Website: apple
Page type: account-selection
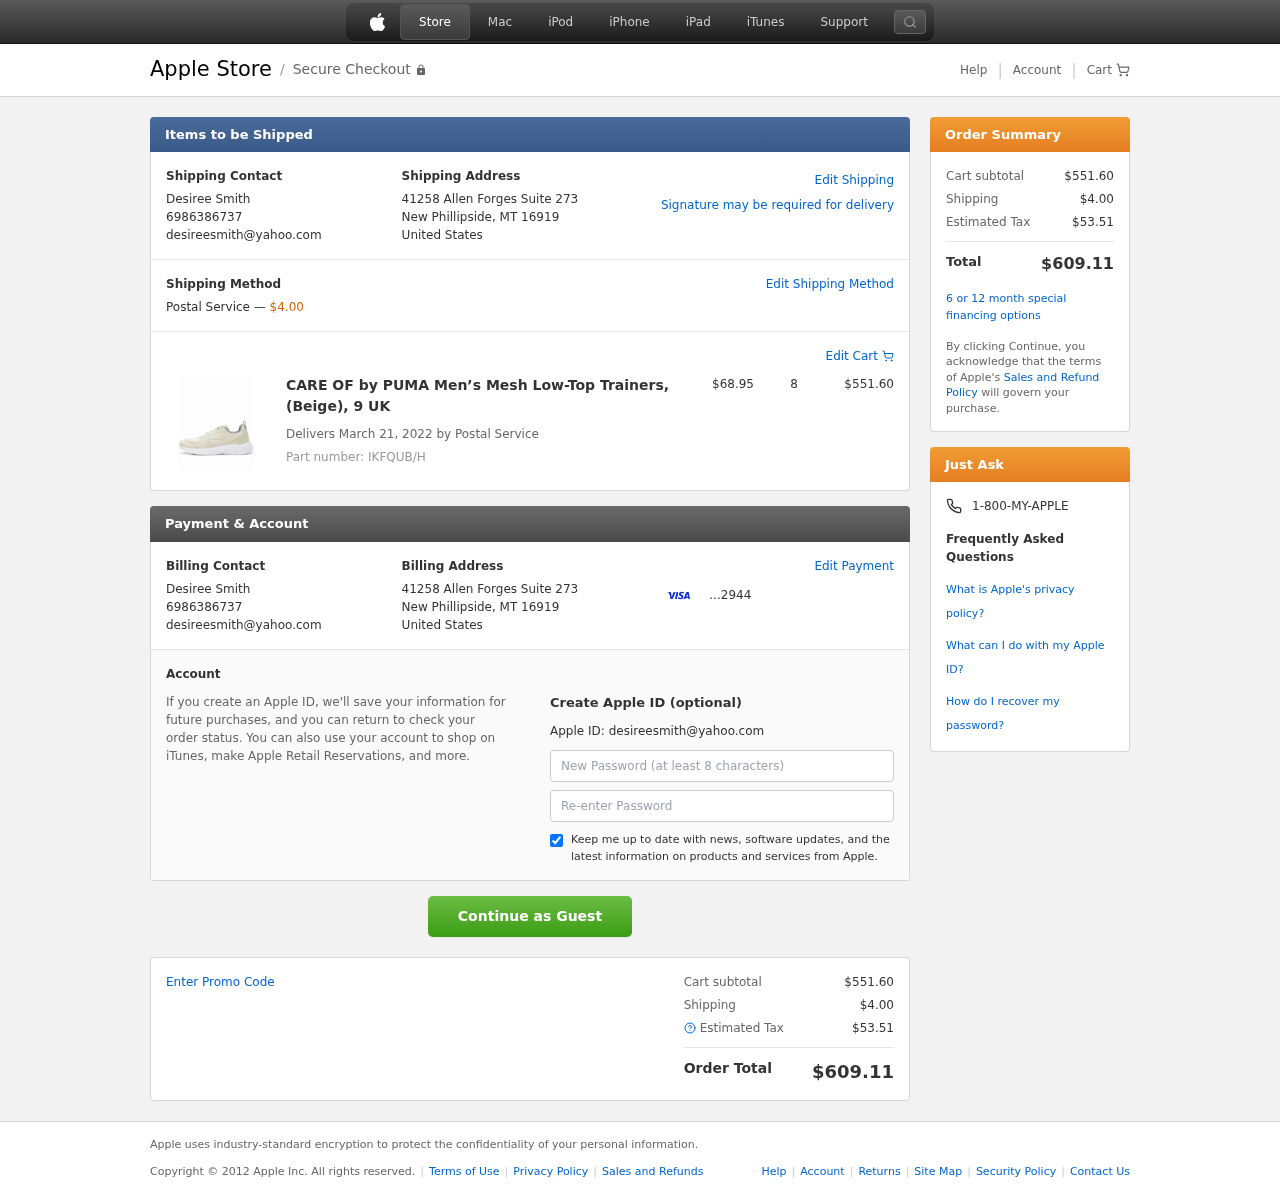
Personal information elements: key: PII_CARD_LAST4
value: ...2944
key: PII_CITY_STATE_ZIP
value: New Phillipside, MT 16919
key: PII_COUNTRY
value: United States
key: PII_EMAIL
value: desireesmith@yahoo.com
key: PII_FULLNAME
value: Desiree Smith
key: PII_PHONE
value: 6986386737
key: PII_STREET
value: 41258 Allen Forges Suite 273
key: PII_FIRSTNAME
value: Desiree
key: PII_LASTNAME
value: Smith
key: PII_FULLNAME2
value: Desiree Smith
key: PII_FULLNAME3
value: Desiree Smith
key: PII_FIRSTNAME2
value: Desiree
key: PII_FIRSTNAME3
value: Desiree
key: PII_LASTNAME2
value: Smith
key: PII_LASTNAME3
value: Smith
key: PII_FIRSTNAME_DERIVED
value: Desiree
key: PII_LASTNAME_DERIVED
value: Smith
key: PII_FULLNAME_DERIVED
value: Desiree Smith
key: PII_NAME_FULL_DERIVED
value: Desiree Smith
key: PII_PHONE_LINE
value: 6737
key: PII_PHONE_SUFFIX
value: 6737
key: PII_PHONE2
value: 6986386737
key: PII_PHONE3
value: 6986386737
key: PII_PHONE_NUMERIC
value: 6986386737
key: PII_PHONE_LINE_NUMERIC
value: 6737
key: PII_PHONE_SUFFIX_NUMERIC
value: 6737
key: PII_PHONE2_NUMERIC
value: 6986386737
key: PII_PHONE3_NUMERIC
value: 6986386737
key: PII_PHONE_DIGITS
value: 6986386737
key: PII_PHONE_LAST4
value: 6737
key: PII_EMAIL2
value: desireesmith@yahoo.com
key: PII_EMAIL3
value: desireesmith@yahoo.com
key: PII_CITY
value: New Phillipside
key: PII_STATE_ABBR
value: MT
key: PII_POSTCODE
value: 16919
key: PII_POSTCODE_FULL
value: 16919
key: PII_CITY_STATE
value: New Phillipside, MT
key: PII_POSTCODE_NUMERIC
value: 16919
Product elements: key: PRODUCT1_NAME
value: CARE OF by PUMA Men’s Mesh Low-Top Trainers, (Beige), 9 UK
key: PRODUCT1_PRICE
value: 68.95
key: PRODUCT1_QUANTITY
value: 8
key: PRODUCT_PART_NUMBER
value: Part number: IKFQUB/H
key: PRODUCT_TOTAL
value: $551.60
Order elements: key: ORDER_SHIPPING_COST
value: $4.00
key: ORDER_DELIVERY_DATE
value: Delivers March 21, 2022 by Postal Service
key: ORDER_SUBTOTAL
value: $551.60
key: ORDER_TAX
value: $53.51
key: ORDER_TOTAL
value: $609.11